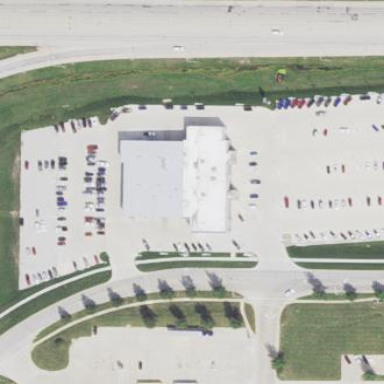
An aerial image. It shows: Car shop building.